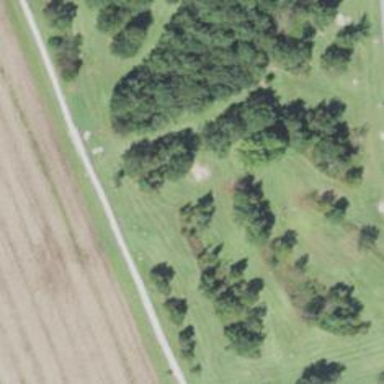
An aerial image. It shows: Disc golf basket.